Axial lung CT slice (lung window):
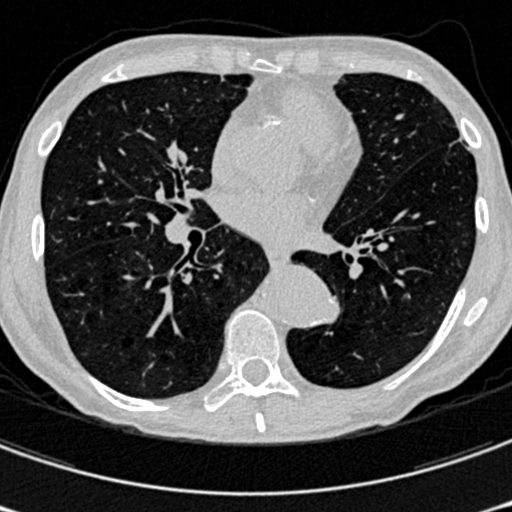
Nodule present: no